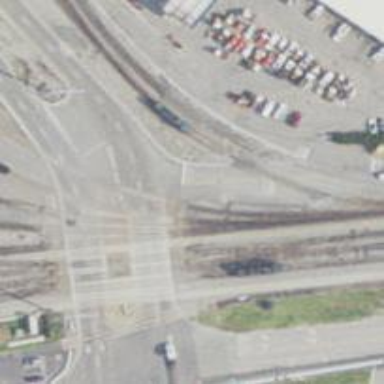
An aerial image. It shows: Railway yard in service.